Question:
Being horrible at the design end, I tried creating the above code and it looked horrible. I still did not figure out how to create the tabbed look and move between screens.
Any leads or help with this would appreciated... I am not looking for the entire work, but just how do I create that white space when a tab is selected with the options in them.
Any other information required, I would be happy to reply.
Thank you
PS: The problem is solved...thank you
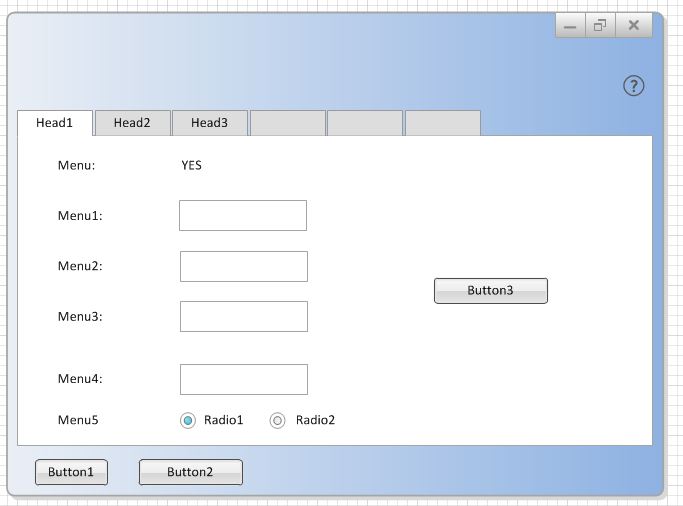
Answer: Why don't you use Tab Control of Windows Forms? Do you need to create it yourself?
<URL>